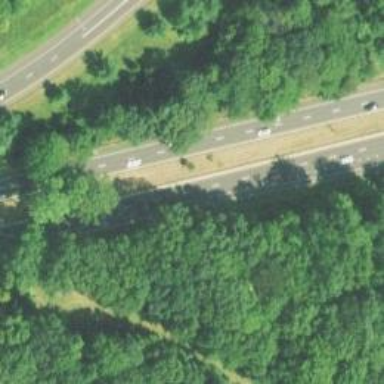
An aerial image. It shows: Motorway.